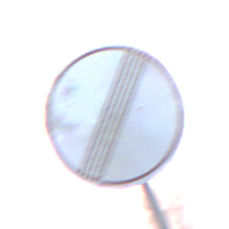
Verkehrszeichen: EndeSaemtlicherBegrenzungen
Umgebung: Outdoor, Nature
Tageszeit: SunriseSunset
Wetter: Clear
Licht: Natural
Jahreszeit: NotSpecified
Kontrast: LowContrast